Interaction volume radius: 5 \u00c5
Interaction volume height: 30 \u00c5
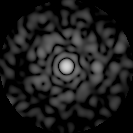
Disorder parameter: 0.8435